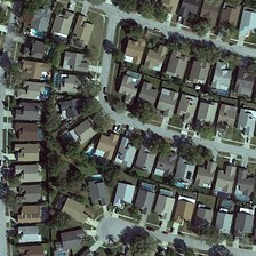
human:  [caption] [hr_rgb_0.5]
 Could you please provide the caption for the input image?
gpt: These houses are ordered in the area while they are decorated with some plants.

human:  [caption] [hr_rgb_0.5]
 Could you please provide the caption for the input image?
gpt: These houses are arranged orderly in the area while decorated with some plants.

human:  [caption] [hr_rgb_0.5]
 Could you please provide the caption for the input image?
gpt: The houses are well arranged in the area and decorated with plants.

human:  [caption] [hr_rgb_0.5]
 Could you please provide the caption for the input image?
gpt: The house is arranged in order.

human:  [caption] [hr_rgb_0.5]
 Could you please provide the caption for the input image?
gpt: These Houses are organized orderly in the area while they are decorated with some plants.